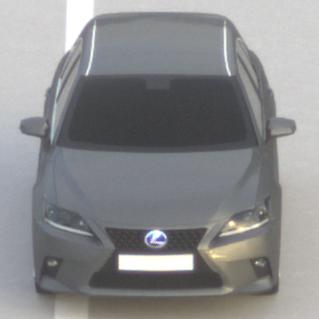
Make: Lexus
Model: CT 200h
Detailed model: CT (A10)
Model produced from: 2014/03
Model produced until: 2017/10
Doors: 5
Color: gray
Road condition: dry road
Daytime: sunrise or sunset
Contrast: low contrast